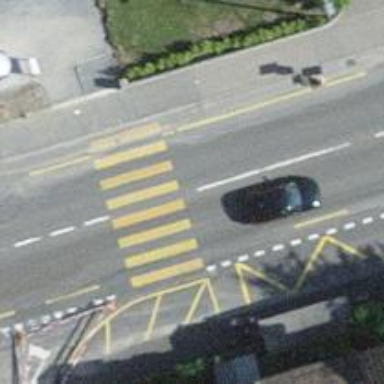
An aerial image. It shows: Footway with zebra crossing.